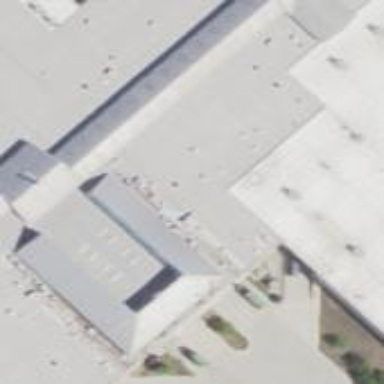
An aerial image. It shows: Food court located within building.